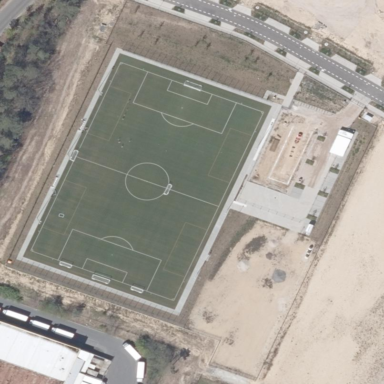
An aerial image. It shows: Sports centre in the leisure land.